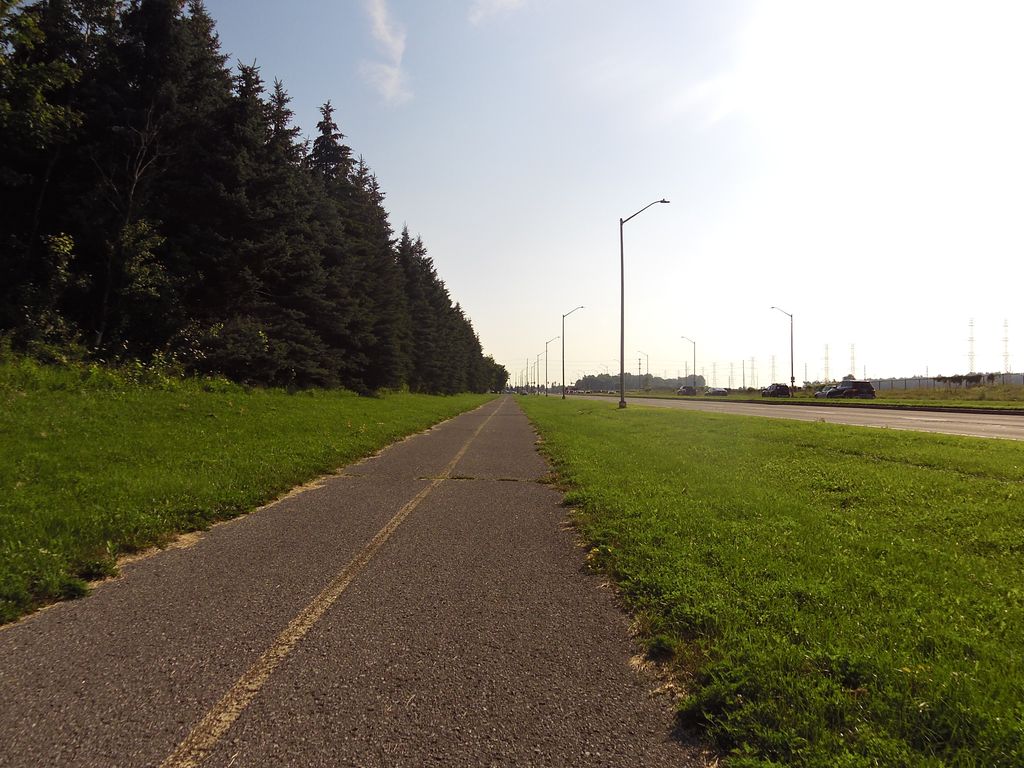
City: ottawa-gatineau